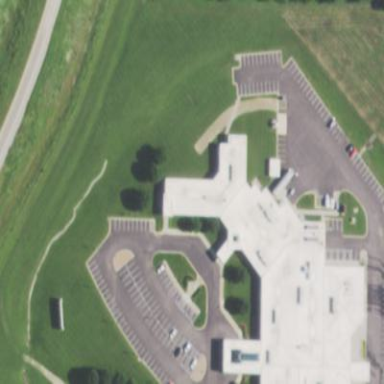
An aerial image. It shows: Hospital building.